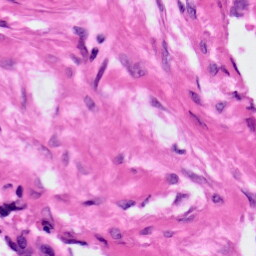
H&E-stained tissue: Ovarian